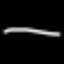
Label: line